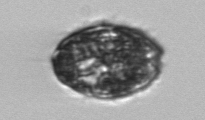
Label: Pleuronema